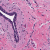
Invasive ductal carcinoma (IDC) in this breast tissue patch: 0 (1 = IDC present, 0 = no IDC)